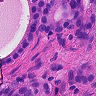
Metastatic tissue present: yes